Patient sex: M
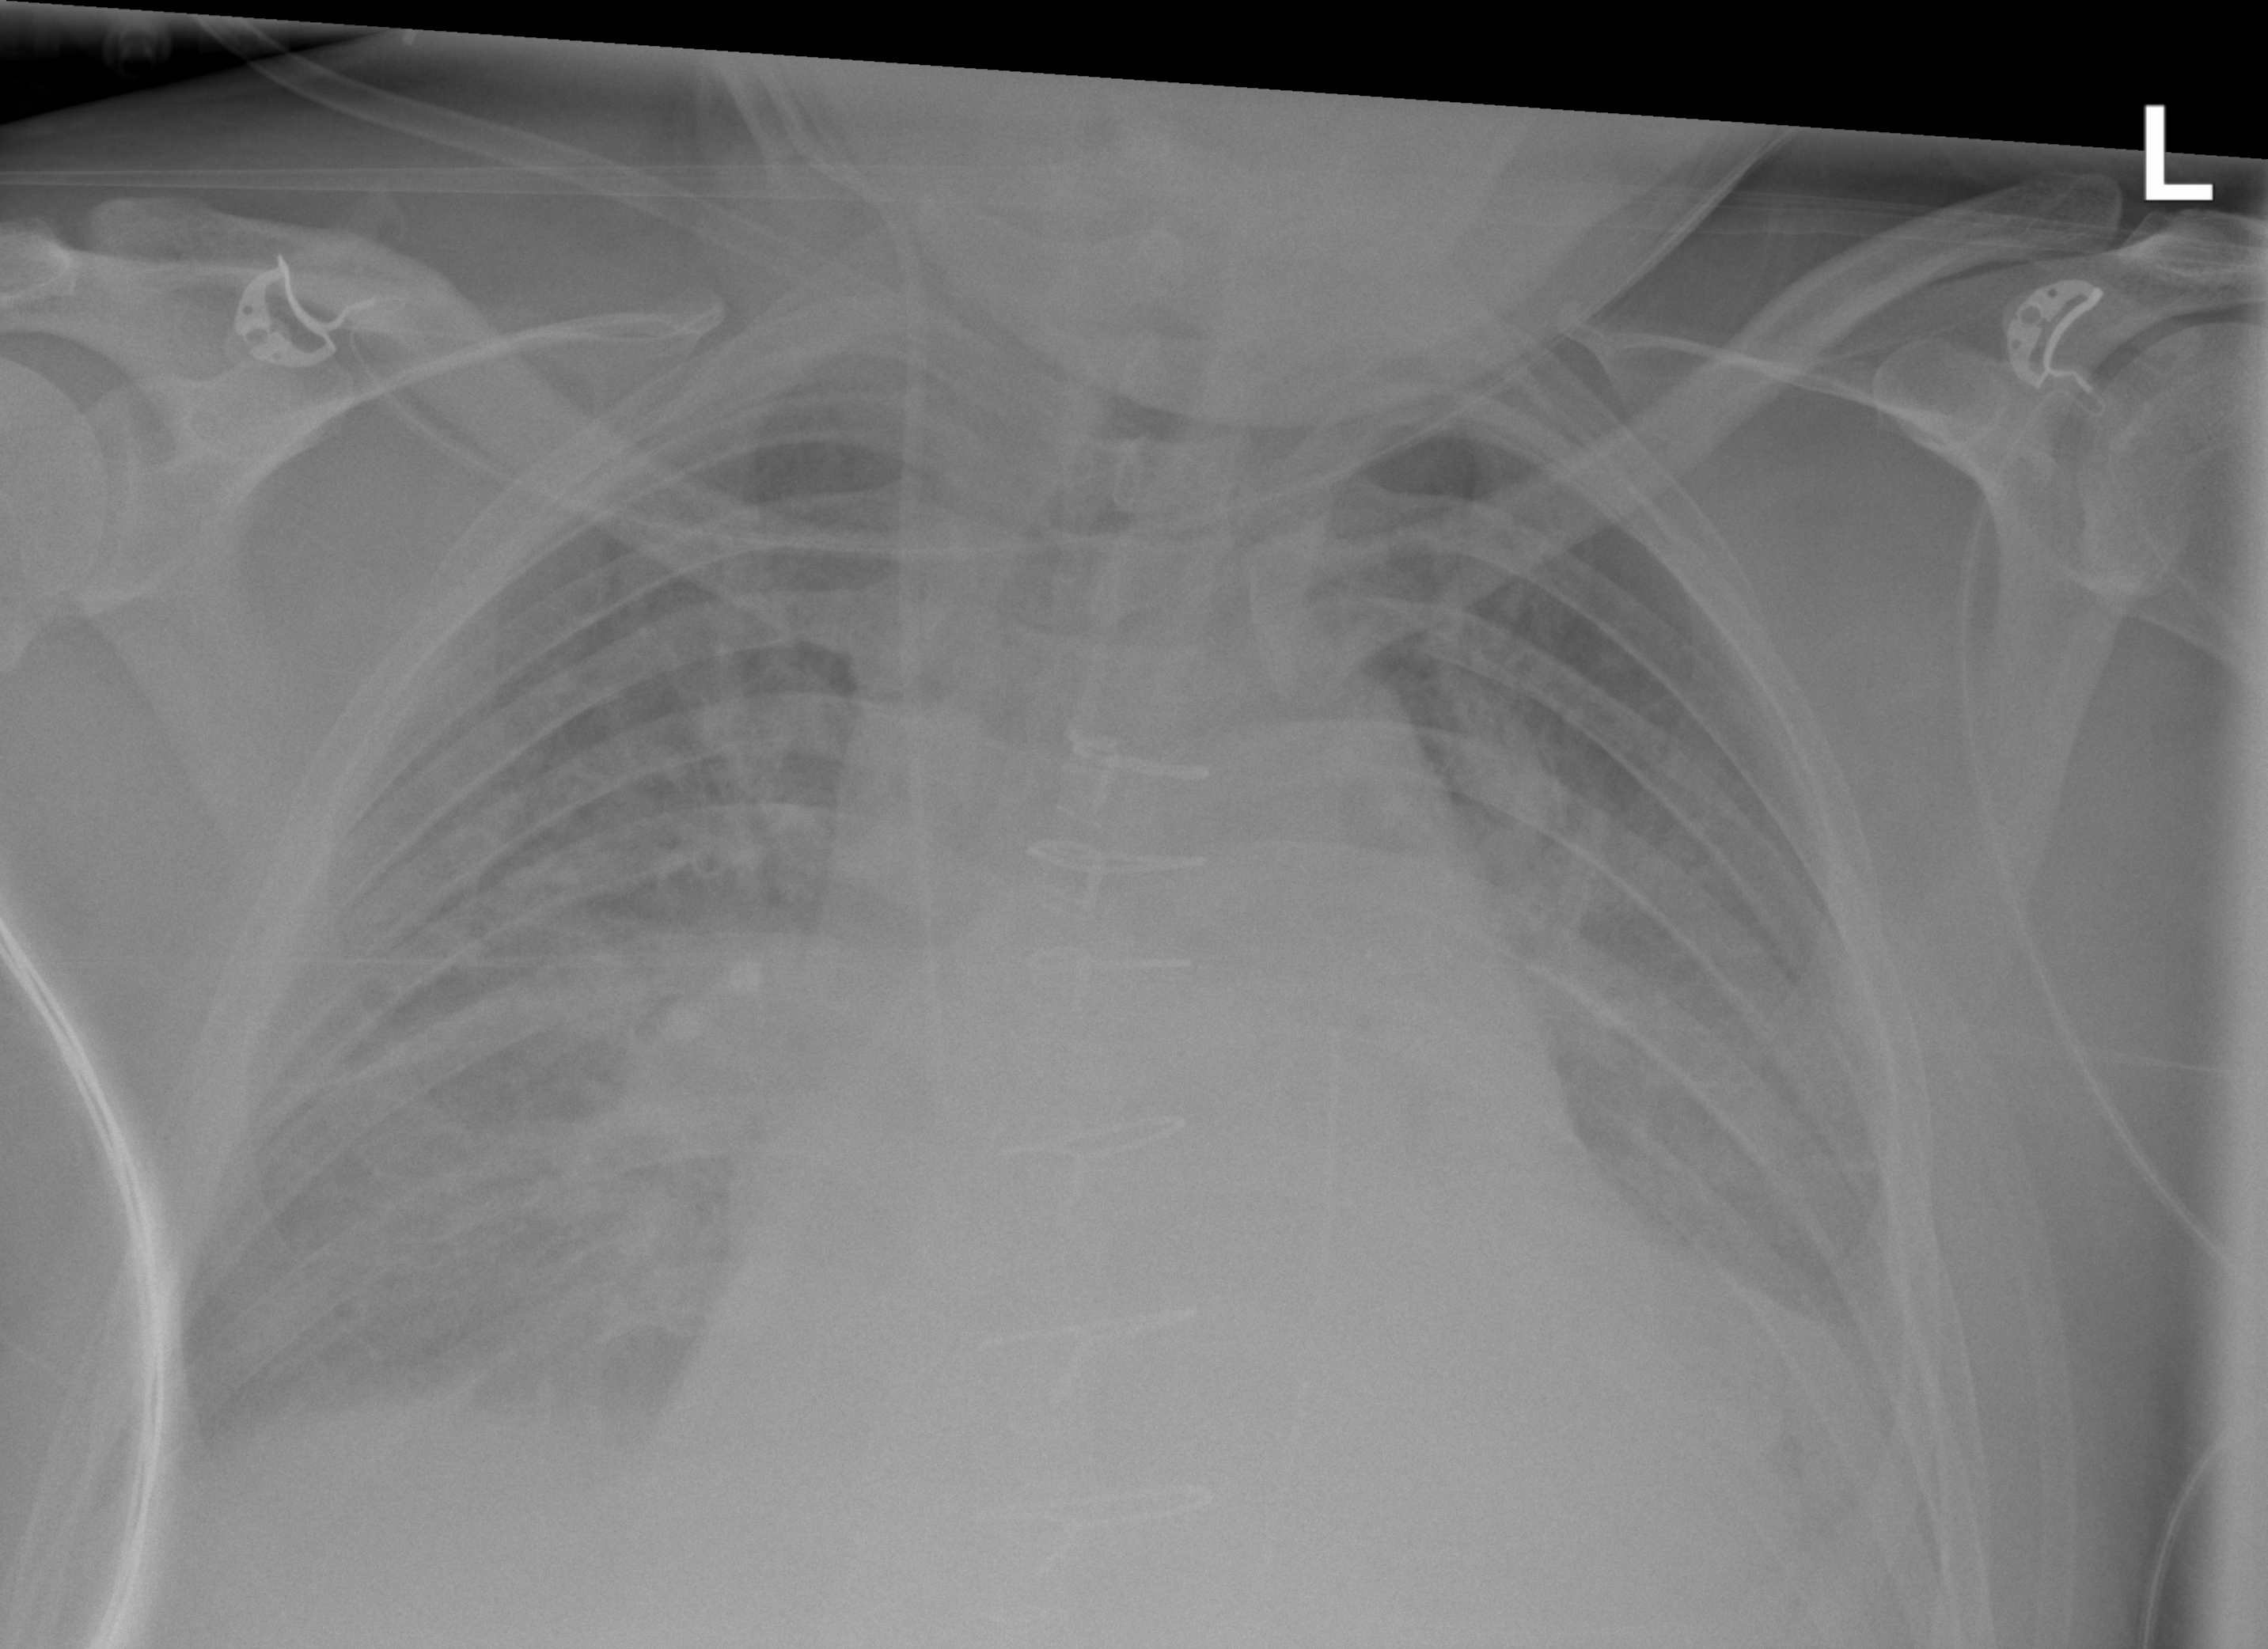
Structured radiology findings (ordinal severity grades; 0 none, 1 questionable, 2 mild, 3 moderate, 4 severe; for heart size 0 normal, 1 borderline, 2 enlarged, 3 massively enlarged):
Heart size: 2
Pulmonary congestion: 3
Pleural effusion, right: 2
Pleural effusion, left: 3
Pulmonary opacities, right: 2
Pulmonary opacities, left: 2
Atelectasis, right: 2
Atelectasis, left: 2